Question: I moved from android to Swift. In android we could assign a drawable to the left or right of the text, we could do this in XML.
for example this XML for a textView with picture on the left:
'''
<TextView
android:id="@+id/myTextView"
android:layout_width="match_parent"
android:text="This is test text view and it is showing"
android:layout_height="wrap_content"
android:drawableLeft="@drawable/myImage" />
'''
so the image "myImage.png" will be same as the picture below.
I wonder if there is something similar in swift for ios ?

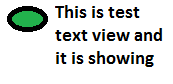
Answer: In Xcode Interface Builder, you can't really do that with one item. The best solution is to create a textView an imageView, then pin the two together with aligning and margins in auto layout.